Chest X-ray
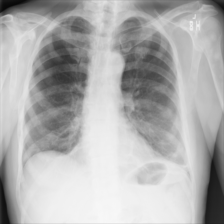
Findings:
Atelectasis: positive
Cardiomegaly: negative
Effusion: negative
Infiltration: negative
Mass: negative
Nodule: negative
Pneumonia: negative
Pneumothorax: negative
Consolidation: negative
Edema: negative
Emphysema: negative
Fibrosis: negative
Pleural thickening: negative
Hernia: negative